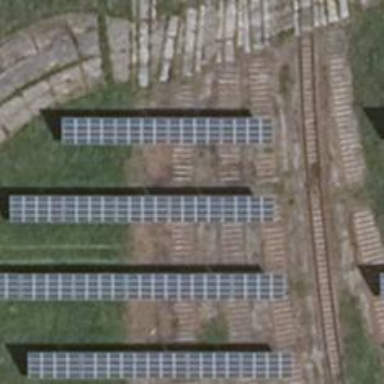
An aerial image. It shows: Abandoned railway.